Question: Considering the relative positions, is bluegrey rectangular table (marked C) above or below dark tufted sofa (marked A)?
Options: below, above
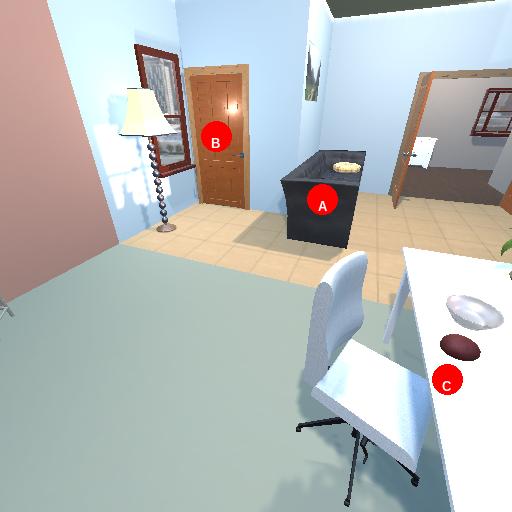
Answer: below